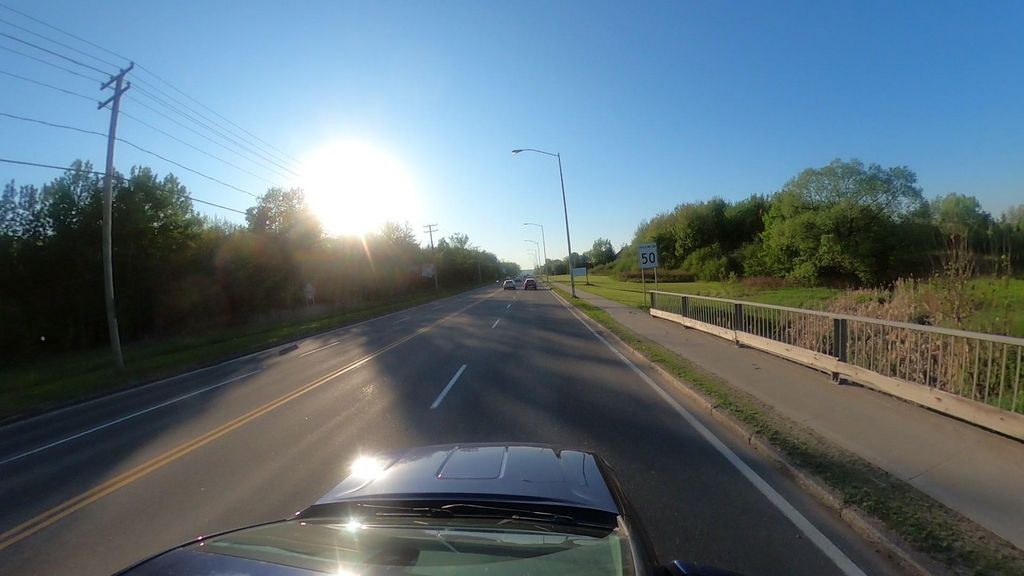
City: quebec_city